Question: I have following code:
'''
App.Views.UseCategory = Backbone.View.extend({
template: HandlebarsTemplates['uses/useCategory'],
initialize: function() {
_.bindAll(this, 'render', 'addCategory');
this.render();
},
events: {
'submit #addCategoryForm': 'addCategory'
},
render: function() {
$(this.el).append(this.template(this.options));
return this;
},
addCategory: function(event) {
event.preventDefault();
var self = this;
var useCategoryId = $('select[id=use_category_id]').val();
this.model.set('category_id', parseInt(useCategoryId,10));
this.model.save({ success: console.log('success') });
}
});
'''
Code above works and trigger success callback, so I receive in console "success".
But why when I change that addCategory function to:
'''
addCategory: function(event) {
event.preventDefault();
var self = this;
var useCategoryId = $('select[id=use_category_id]').val();
this.model.set('category_id', parseInt(useCategoryId,10));
console.log('save?');
this.model.save({ success: this.addedCategory, error: function() { console.error(arguments) } });
},
addedCategory: function() {
console.log('success');
}
'''
success callback is not triggered anymore, why?
Edit:

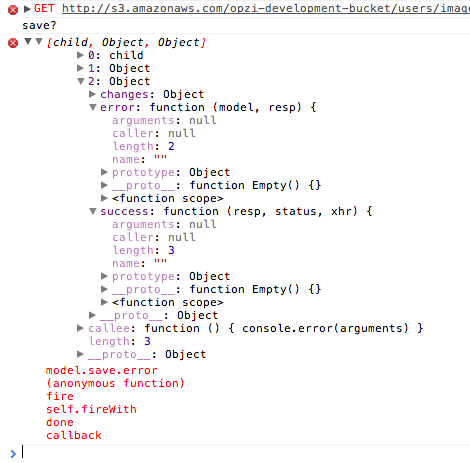
Answer: When you do:
'''
this.model.save({ success: console.log('success') });
'''
You already call your console log. What you should do is (not the same):
'''
this.model.save({ success: function() {
console.log('success')
} });
'''
Do you understand the difference or do you need clarifications?
In fact i suspect your 'success' callback is never called.
'model.save(data, opts)' takes two arguments. You should do:
'''
this.model.save({}, { success: function() {
console.log('success')
} });
'''